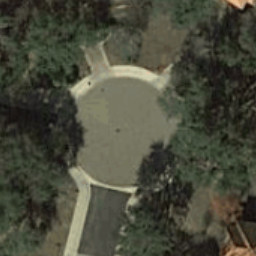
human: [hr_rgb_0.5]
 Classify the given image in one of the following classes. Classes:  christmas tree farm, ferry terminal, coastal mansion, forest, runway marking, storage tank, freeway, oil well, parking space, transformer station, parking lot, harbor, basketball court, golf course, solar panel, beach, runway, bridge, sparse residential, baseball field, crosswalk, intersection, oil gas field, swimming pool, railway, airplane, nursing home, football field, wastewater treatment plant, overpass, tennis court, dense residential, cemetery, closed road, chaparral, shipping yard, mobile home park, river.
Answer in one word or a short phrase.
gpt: closed road